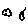
Label: cloud